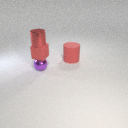
small red rubber cube above small purple metal sphere